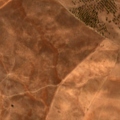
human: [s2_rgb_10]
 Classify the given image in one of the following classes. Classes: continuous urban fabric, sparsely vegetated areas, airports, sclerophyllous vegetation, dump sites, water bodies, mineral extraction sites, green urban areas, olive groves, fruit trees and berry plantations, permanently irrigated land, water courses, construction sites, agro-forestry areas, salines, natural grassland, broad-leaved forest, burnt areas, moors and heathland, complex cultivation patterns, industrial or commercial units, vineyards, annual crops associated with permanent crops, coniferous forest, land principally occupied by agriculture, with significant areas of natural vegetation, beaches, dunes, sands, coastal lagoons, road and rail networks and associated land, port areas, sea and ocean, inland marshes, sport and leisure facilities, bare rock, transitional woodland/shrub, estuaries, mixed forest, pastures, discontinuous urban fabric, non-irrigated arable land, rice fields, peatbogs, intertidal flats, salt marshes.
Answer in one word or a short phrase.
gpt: non-irrigated arable land, transitional woodland/shrub